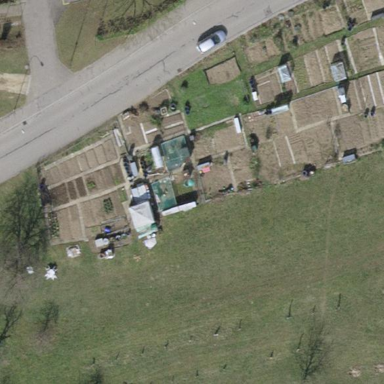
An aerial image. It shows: Allotments area.